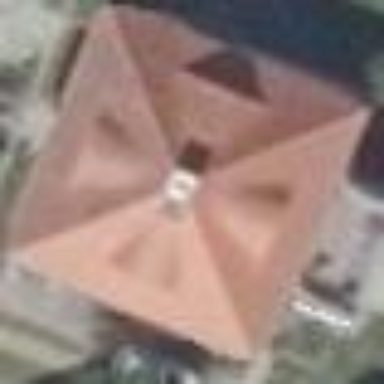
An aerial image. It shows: Detached building with pyramidal roof shape.